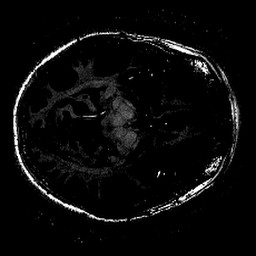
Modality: T1w
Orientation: axial